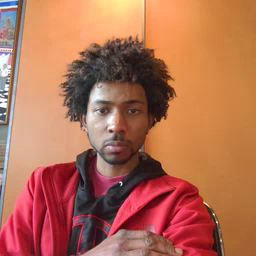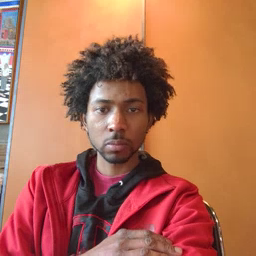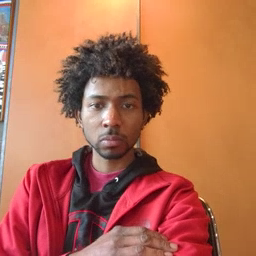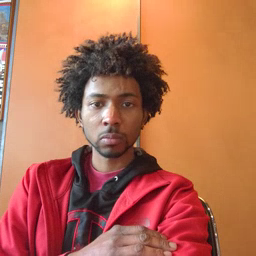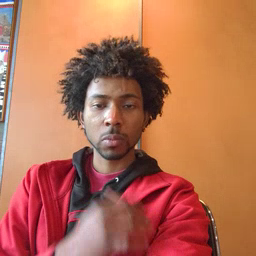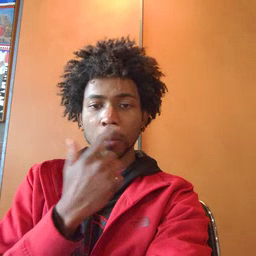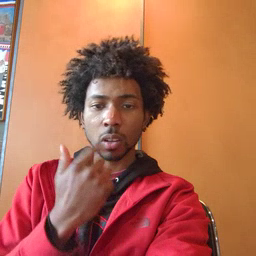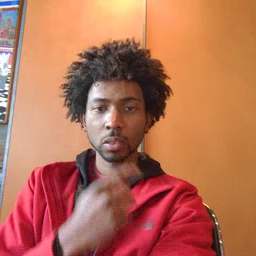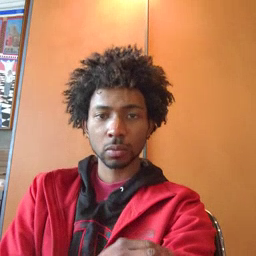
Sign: mouth